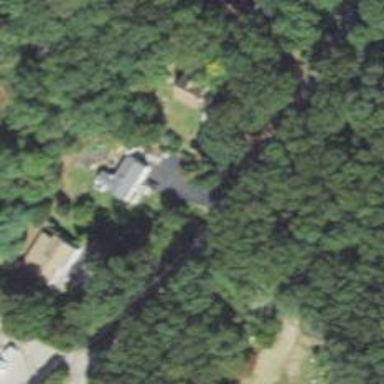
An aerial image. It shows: Residential driveway.